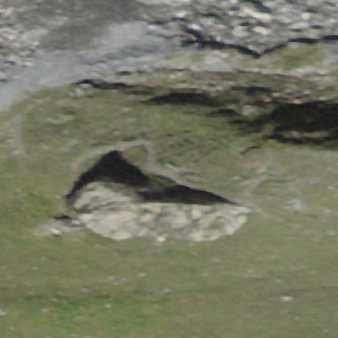
Label: bouldering_area